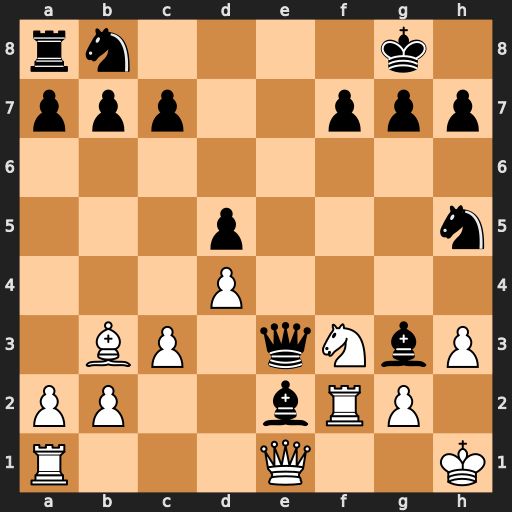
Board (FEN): rn4k1/ppp2ppp/8/3p3n/3P4/1BP1qNbP/PP2bRP1/R3Q2K
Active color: w
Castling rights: -
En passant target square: -
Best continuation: Rxe2 Qxe2 Qxe2